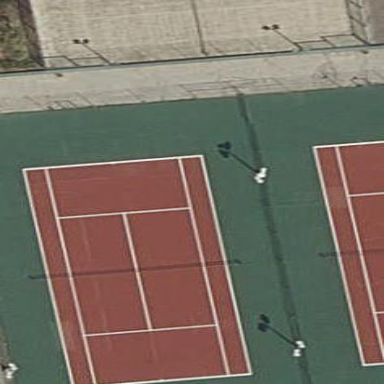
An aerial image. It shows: Tennis court on pitch designated for leisure land.